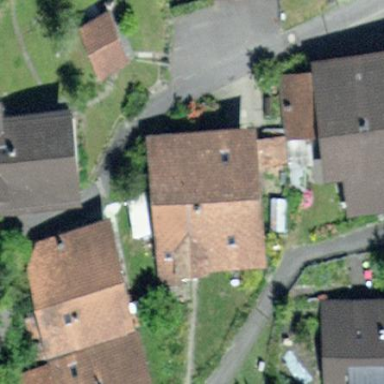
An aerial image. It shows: Residential building.